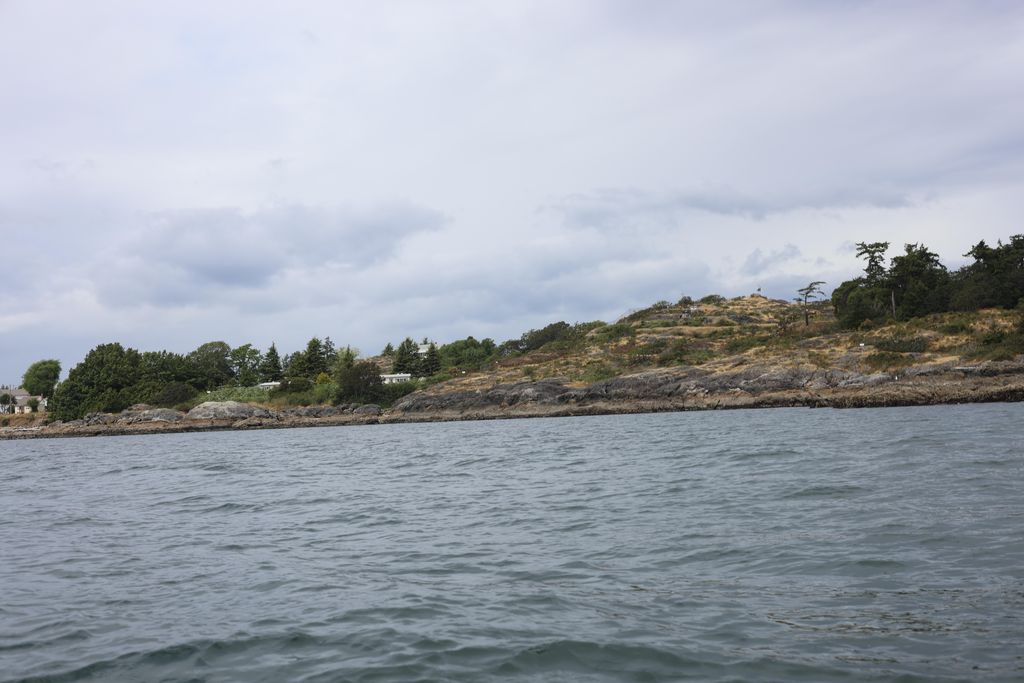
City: victoria